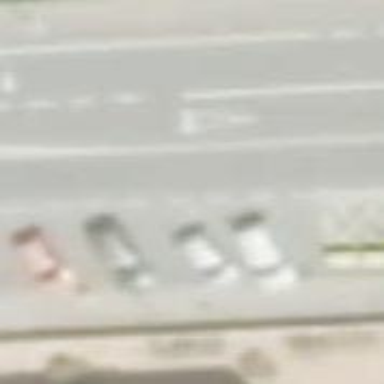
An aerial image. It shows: Bus stop with platform for public transport.